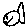
Label: fish